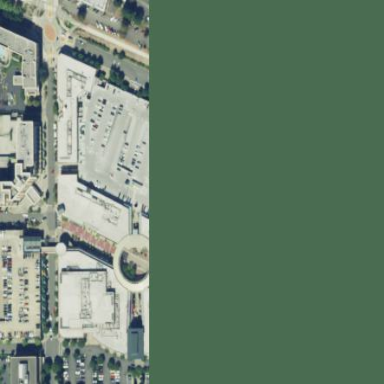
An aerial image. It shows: Retail area that is mall.